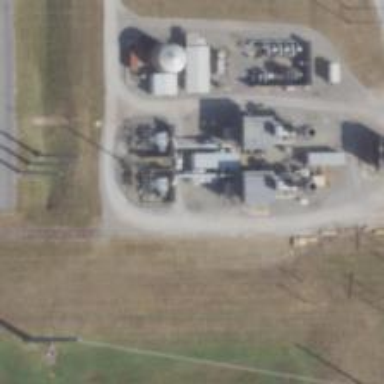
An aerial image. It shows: Gas turbine generator.